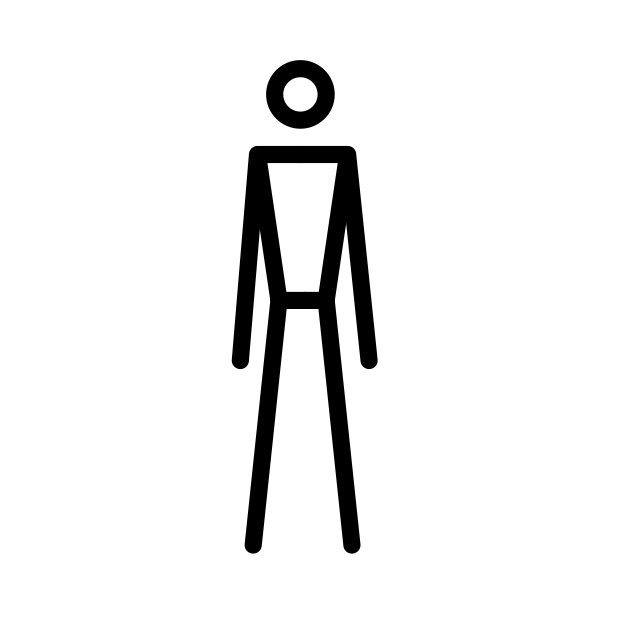
stick figure